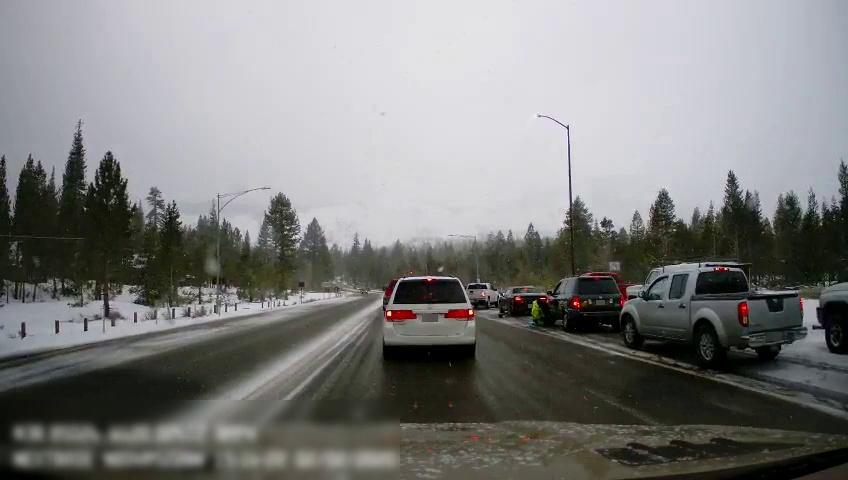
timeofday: Day
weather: Snowy
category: Drivable Space
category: Vehicles | Van
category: Vehicles | Truck
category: Vehicles | Truck
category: Vehicles | Truck
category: Vehicles | SUV
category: Vehicles | Truck
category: Pedestrians
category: Vehicles | Car
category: Vehicles | Truck
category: Vehicles | Truck
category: Lanes | Alternate Lane
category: Lanes | Current Lane
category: Lanes | Alternate Lane
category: Lanes | Alternate Lane
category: Traffic | Signs